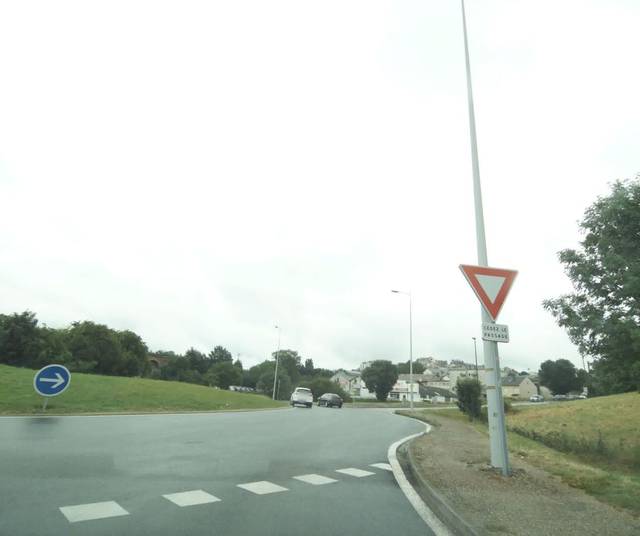
Region: France
Coordinates: 44.363, 2.575